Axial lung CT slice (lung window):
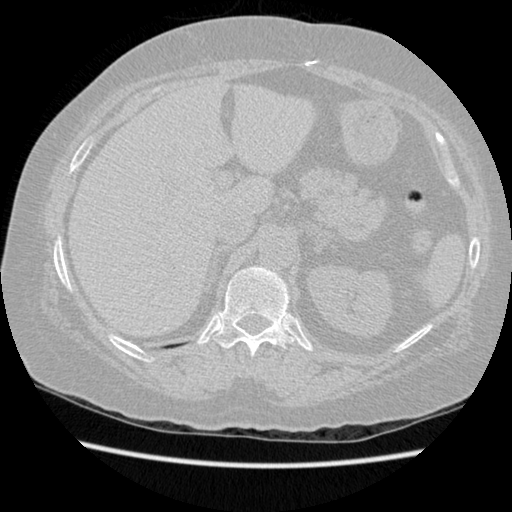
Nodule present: no